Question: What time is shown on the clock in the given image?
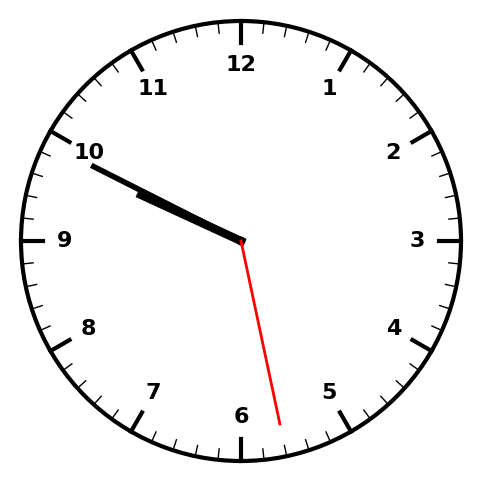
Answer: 09:49:28